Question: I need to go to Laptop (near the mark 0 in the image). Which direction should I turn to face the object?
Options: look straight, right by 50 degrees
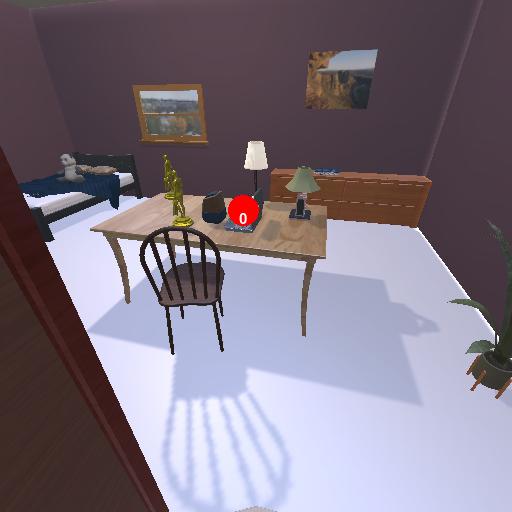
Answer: look straight